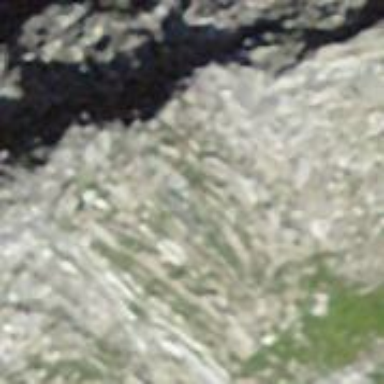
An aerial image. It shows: Cliff in nature.